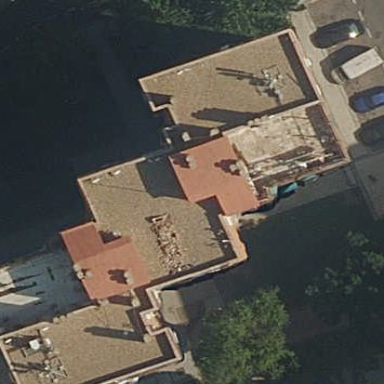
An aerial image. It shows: Building.